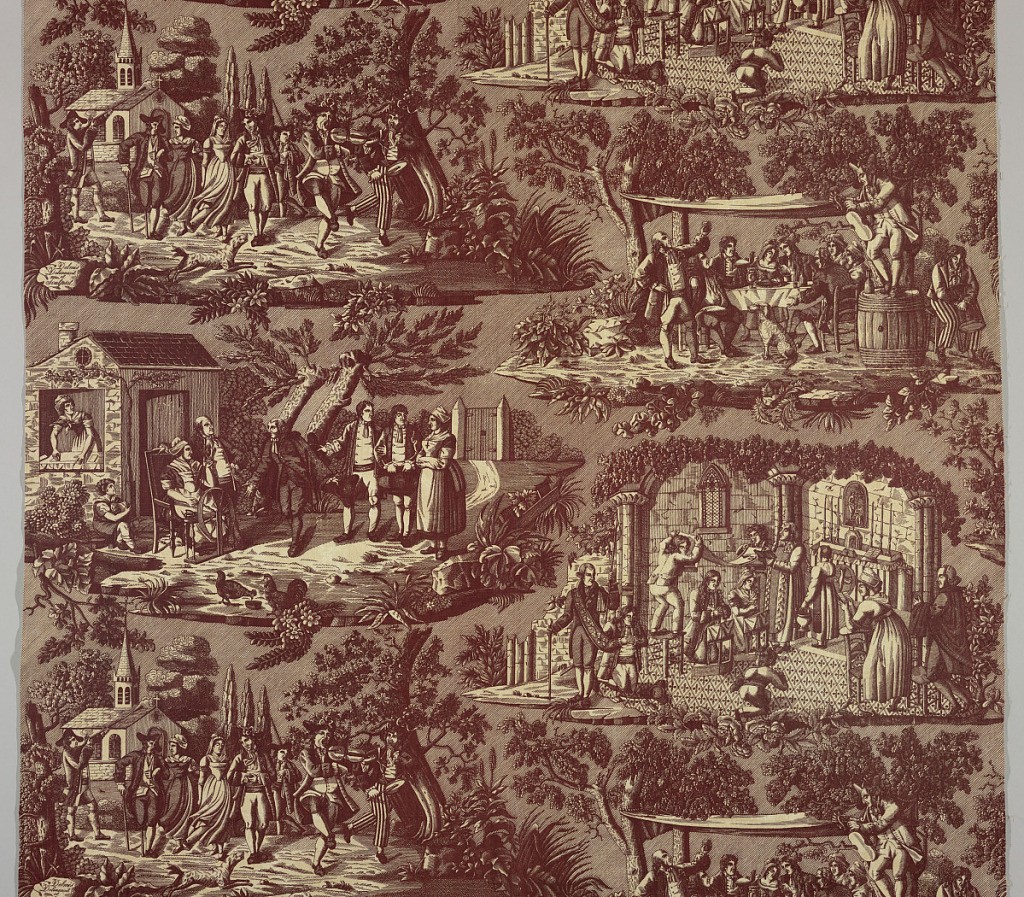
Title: Scenes of a wedding
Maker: Delmes
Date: ca. 1815
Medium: cotton Technique: printed by engraved roller on plain weave
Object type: Textile
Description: Four scenes of a wedding: asking for the woman's hand, the wedding inside the church, the procession leaving the church, the wedding feast. In brown on white.